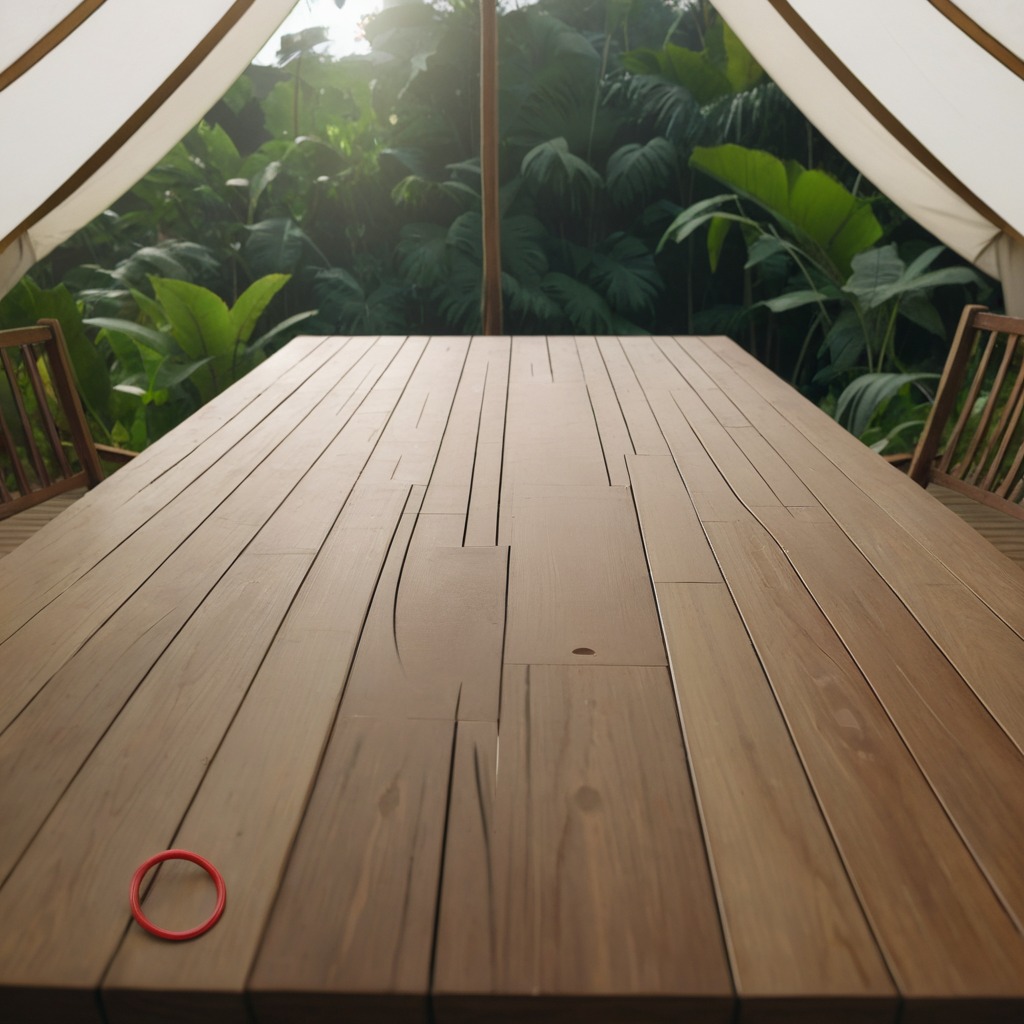
A rubber O-ring is lying on a wooden table inside a jungle field workshop tent.